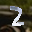
Label: 2